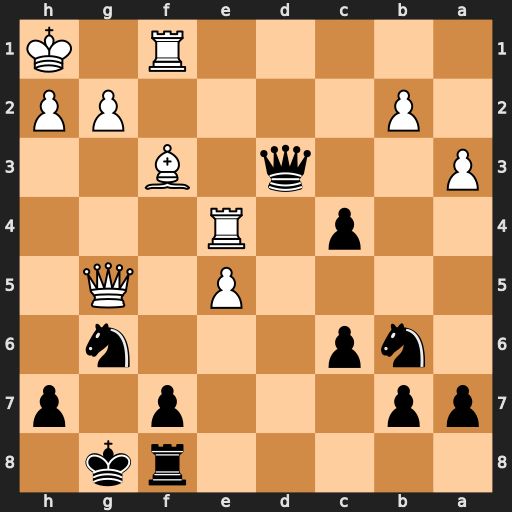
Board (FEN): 5rk1/pp3p1p/1np3n1/4P1Q1/2p1R3/P2q1B2/1P4PP/5R1K
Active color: b
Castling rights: -
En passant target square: -
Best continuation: Qxf1#